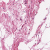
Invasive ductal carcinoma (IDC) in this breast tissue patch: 0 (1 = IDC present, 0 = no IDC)